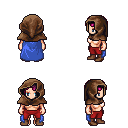
a pixel art fantasy rpg character, female body template, human, light skin, blue cape, red pants, pink pageboy hairstyle, cloth hood, brown shoes, four views (front, back, left, right), 2x2 character sprite sheet, small pixel art, hard edges, no anti-aliasing